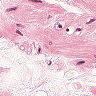
Metastatic tissue present: no